Question: I am having problems getting a total from a row of cells that contain both numbers and text, I have tried a couple of different formulas now and they don't fix it.
I have 5 cells in a row which reference a sum total in a separate workbook which I then add text on to:
='K:\Folder 1\Surveys\Returned Surveys[00001.xlsm]00001'!$D$15 & "/18"
At first my had just =SUM(K4:O4) but this just returned 5 instead of the sum total of the row.
I then tried to find the number within the text with the following formula:
=LEFT(FIND("/",K4)-1+(FIND("/",L4)-1+(FIND("/",M4)-1+(FIND("/",N4)-1+(FIND("/",O4))))))-1
However, this just returns #VALUE.
In a last ditch attempt I tried to convert the values into text and then add them but this also just returns the number of cells rather than the total value:
=TEXT(K4,0)&"/18" and then the above =LEFT formula.
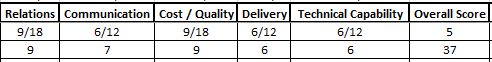
Answer: Select your 5 cells and use a simple equals formula in each. Example:
'''
='K:\Folder 1\Surveys\Returned Surveys[00001.xlsm]00001'!$D$15
'''
With the five cells selected, tap +. When the Format Cells dialog opens, go to the Number tab. Choose Custom from the list down the left and supply the following for the ,
'''
0\/18
'''
... or,
'''
0\/12
'''
Click . Your numbers will like they have or tacked on the right side but the underlying values are still the raw numbers from the external workbook. Sum them using any conventional means you want (r.g. '=SUM(K4:O4)' or '=K4+L4+M4+N4+O4').
Your formula would have worked as,
'''
=LEFT(K4, FIND("/", K4)-1)+LEFT(L4, FIND("/", L4)-1)+LEFT(M4, FIND("/", M4)-1)+LEFT(N4, FIND("/", N4)-1)+LEFT(O4, FIND("/", O4)-1)
'''
The following image shows your method (concatenate then split) in row 4 and mine (custom number format and sum) in row 5.

Text defaults to left-alignment and true numbers default to right-alignment.